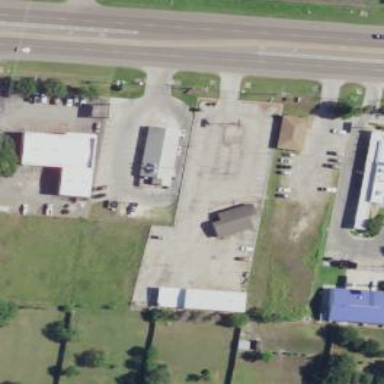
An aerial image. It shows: Car shop.